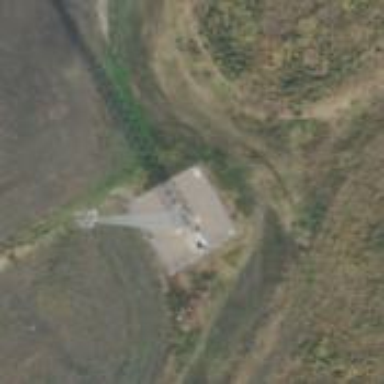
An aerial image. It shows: Communications tower.